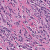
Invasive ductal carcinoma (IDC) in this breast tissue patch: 1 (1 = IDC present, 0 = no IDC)